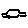
Label: car